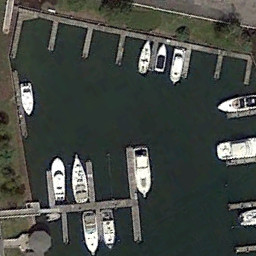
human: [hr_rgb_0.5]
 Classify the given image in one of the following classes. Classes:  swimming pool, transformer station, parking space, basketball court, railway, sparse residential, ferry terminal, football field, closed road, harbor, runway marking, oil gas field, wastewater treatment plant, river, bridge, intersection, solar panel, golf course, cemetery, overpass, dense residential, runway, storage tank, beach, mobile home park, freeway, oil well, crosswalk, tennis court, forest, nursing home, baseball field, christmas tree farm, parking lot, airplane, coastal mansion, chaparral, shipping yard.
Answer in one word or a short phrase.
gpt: ferry terminal